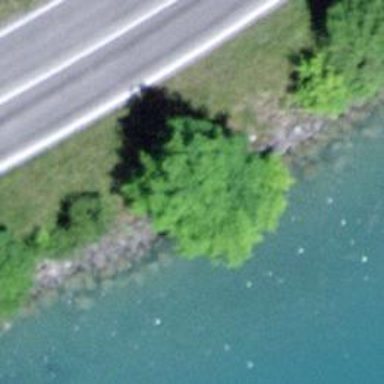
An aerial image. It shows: Single tag "natural: tree."